【题型】解答题　【知识点】立体几何　【难度】easy
如图，在三棱锥 \(P-ABC\) 中，平面 \(PAB \perp\) 平面 \(ABC\)，\(AB = 6\)，\(BC = 2\sqrt{3}\)，\(AC = 2\sqrt{6}\)，\(D\)、\(E\) 分别为线段 \(AB\)、\(BC\) 上的点，且 \(AD = 2DB\)，\(CE = 2EB\)，\(PD \perp AC\).

\vspace{1em}

(1) 求证：\(DE \parallel\) 平面 \(PAC\);

(2) 求证：\(PD \perp\) 平面 \(ABC\).

\vspace{1em}
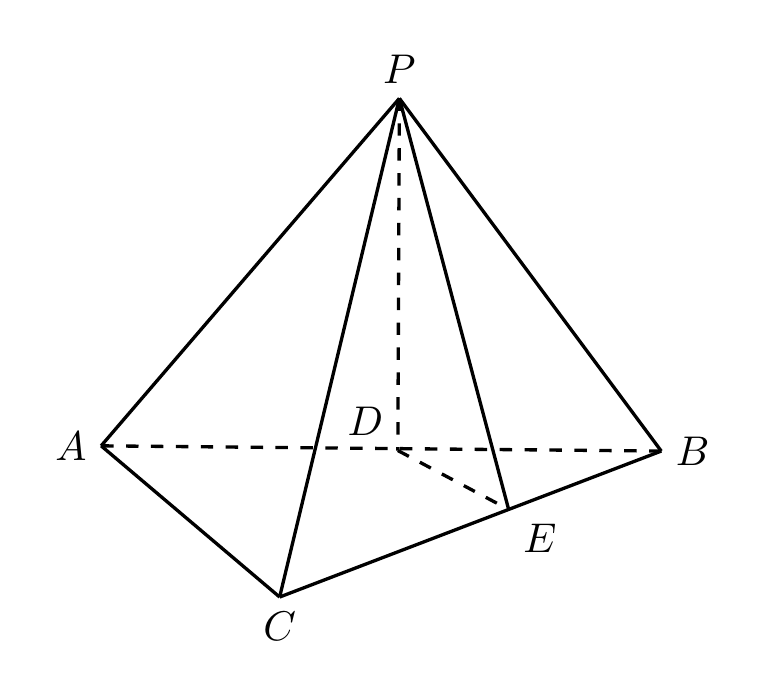
【解答】

\textbf{【答案】}
(1) 证明见解答；
(2) 证明见解答.

\vspace{1em}

\textbf{【分析】}
(1) 由等比例线段可得 \(DE \parallel AC\)，由线面平行的判定定理即可得证；
(2) 在 \(\triangle ABC\) 中，由勾股定理逆定理可得 \(AC \perp BC\)，在 \(\triangle BCD\) 中，由余弦定理求出 \(CD\) 的长，再由勾股定理逆定理可得 \(CD \perp AB\)，由面面垂直的性质定理可得 \(CD \perp\) 平面 \(PAB\)，进而可得 \(CD \perp PD\)，结合 \(PD \perp AC\)，由线面垂直的判定定理即可求证；

\vspace{1em}

\textbf{【解答】}

证明：(1) 因为 \(D\)、\(E\) 分别为线段 \(AB\)、\(BC\) 上的点，且 \(AD = 2DB\)，\(CE = 2EB\)，

所以 \(\dfrac{DB}{AD} = \dfrac{EB}{CE}\)，所以 \(DE \parallel AC\)，

又 \(DE \not\subset\) 平面 \(PAC\)，\(AC \subset\) 平面 \(PAC\)，

所以 \(DE \parallel\) 平面 \(PAC\);

\vspace{1em}

(2) 因为 \(AC = 2\sqrt{6}\)，\(BC = 2\sqrt{3}\)，\(AB = 6\)，所以 \(AC^2 + BC^2 = AB^2\)，

所以 \(AC \perp BC\)，可得 \(\cos\angle ABC = \dfrac{BC}{AB} = \dfrac{2\sqrt{3}}{6} = \dfrac{\sqrt{3}}{3}\)，

又因为 \(BD = 2\)，

所以 \(CD^2 = BD^2 + BC^2 - 2BD \cdot BC \cdot \cos\angle ABC\)
\[
= 2^2 + (2\sqrt{3})^2 - 2 \times 2 \times 2\sqrt{3} \times \dfrac{\sqrt{3}}{3} = 8,
\]
可得 \(CD = 2\sqrt{2}\)，

又因为 \(AD = 4\)，所以 \(CD^2 + AD^2 = AC^2\)，所以 \(CD \perp AB\)，

因为平面 \(PAB \perp\) 平面 \(ABC\)，平面 \(PAB \cap\) 平面 \(ABC = AB\)，\(CD \subset\) 平面 \(ABC\)，

所以 \(CD \perp\) 平面 \(PAB\)，

因为 \(PD \subset\) 平面 \(PAB\)，所以 \(CD \perp PD\)，

因为 \(PD \perp AC\)，\(AC \cap CD = C\)

所以 \(PD \perp\) 平面 \(ABC\).